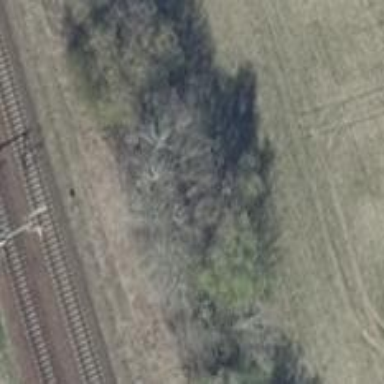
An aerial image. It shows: Row of deciduous broadleaved trees.